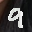
Label: 9